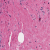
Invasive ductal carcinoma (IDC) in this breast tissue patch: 0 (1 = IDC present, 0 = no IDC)